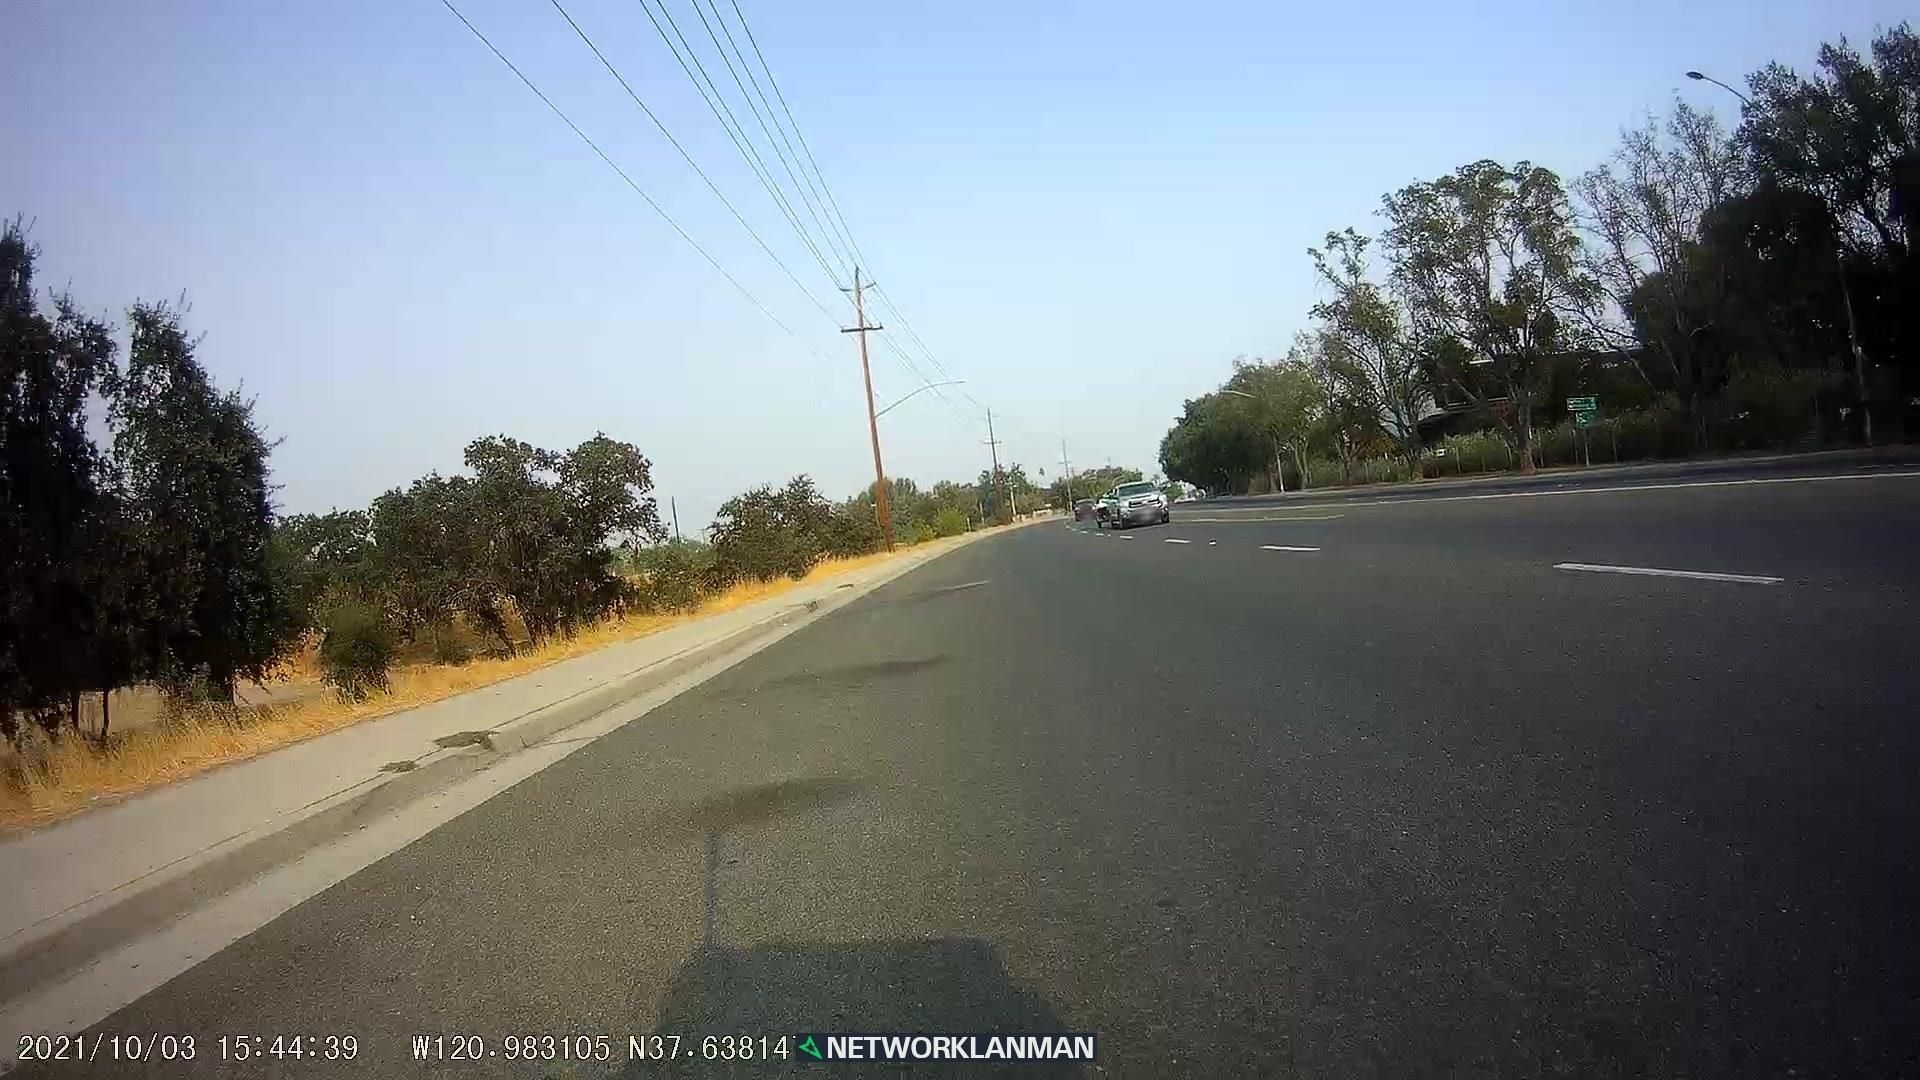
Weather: clear
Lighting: day
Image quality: good
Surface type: driving surface
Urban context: urban centre
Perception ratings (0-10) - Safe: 0.77, Lively: 1.89, Beautiful: 3.14, Boring: 2.64, Depressing: 5.92, Wealthy: 2.09